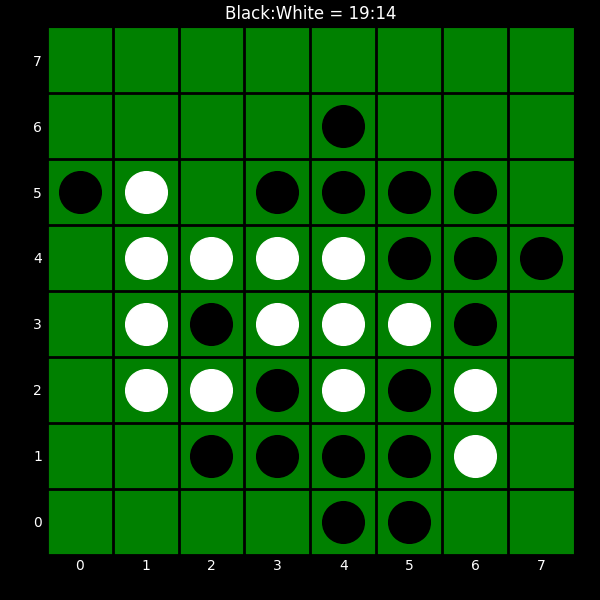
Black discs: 19
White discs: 14